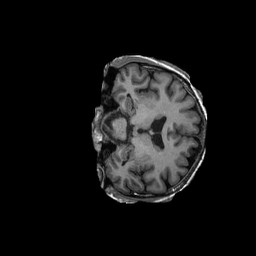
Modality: T1w
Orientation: coronal
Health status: ill
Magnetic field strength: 3 T